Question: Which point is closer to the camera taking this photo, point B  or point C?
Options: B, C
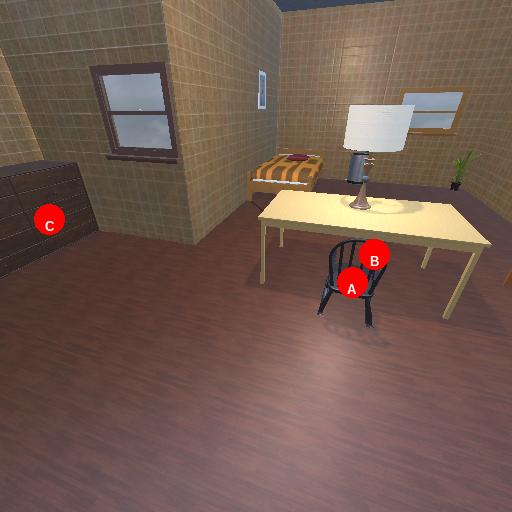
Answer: B